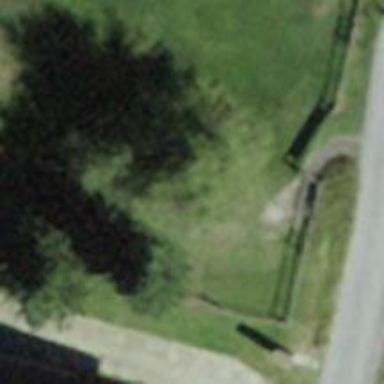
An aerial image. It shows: Needle-leaved tree in its natural environment.